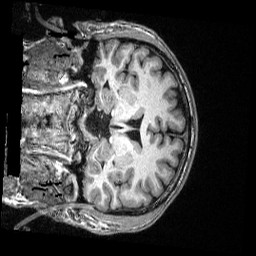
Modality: T1w
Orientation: coronal
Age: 40
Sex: male
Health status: ill
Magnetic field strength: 3 T
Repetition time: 2.53 s
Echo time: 0.00331 s